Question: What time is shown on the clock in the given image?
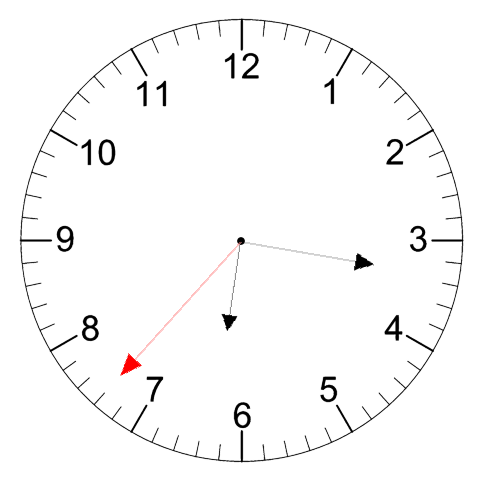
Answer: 06:16:37